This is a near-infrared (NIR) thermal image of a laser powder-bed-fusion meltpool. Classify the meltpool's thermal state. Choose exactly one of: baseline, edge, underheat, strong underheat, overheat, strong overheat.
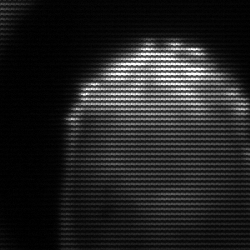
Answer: edge